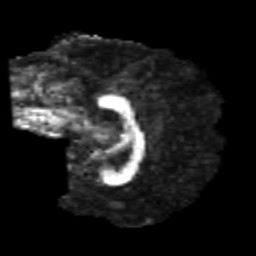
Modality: FA
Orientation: sagittal
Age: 24
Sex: male
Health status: healthy
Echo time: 0.074 s